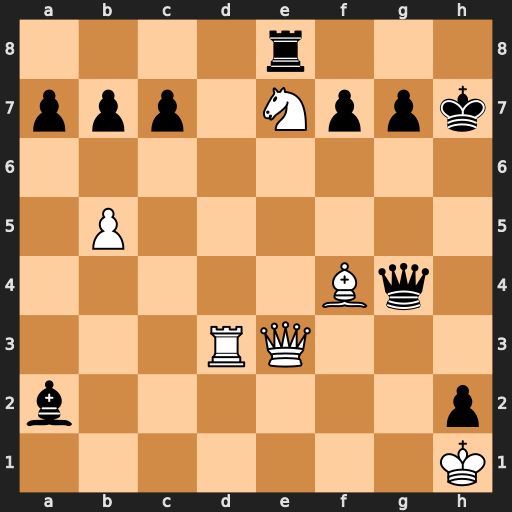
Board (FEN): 4r3/ppp1Nppk/8/1P6/5Bq1/3RQ3/b6p/7K
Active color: w
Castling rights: -
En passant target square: -
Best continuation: Qh3+ Qxh3 Rxh3#